Question: my string builder to create JSON Reply :
'''
List<string> aList = getList();
StringBuilder StrBuilder = new StringBuilder();
StrBuilder.Append(""length":"");
StrBuilder.Append(aList.Count.ToString());
int i = 1;
foreach (string str in aList)
{
StrBuilder.Append("", "File" + i + "":"");
StrBuilder.Append(str.ToString());
i++;
}
'''
I don't know where the error is but I got the following error :

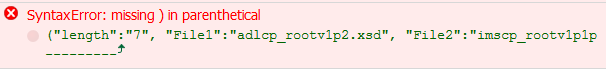
Answer: '''
List<string> aList = getList();
StringBuilder StrBuilder = new StringBuilder();
StrBuilder.Append("{"length":"");
StrBuilder.Append(aList.Count.ToString());
int i = 1;
foreach (string str in aList)
{
StrBuilder.Append("", "File" + i + "":"");
StrBuilder.Append(str.ToString());
i++;
}
StrBuilder.Append(""}");
'''
It needs closing " and needs to add { }.